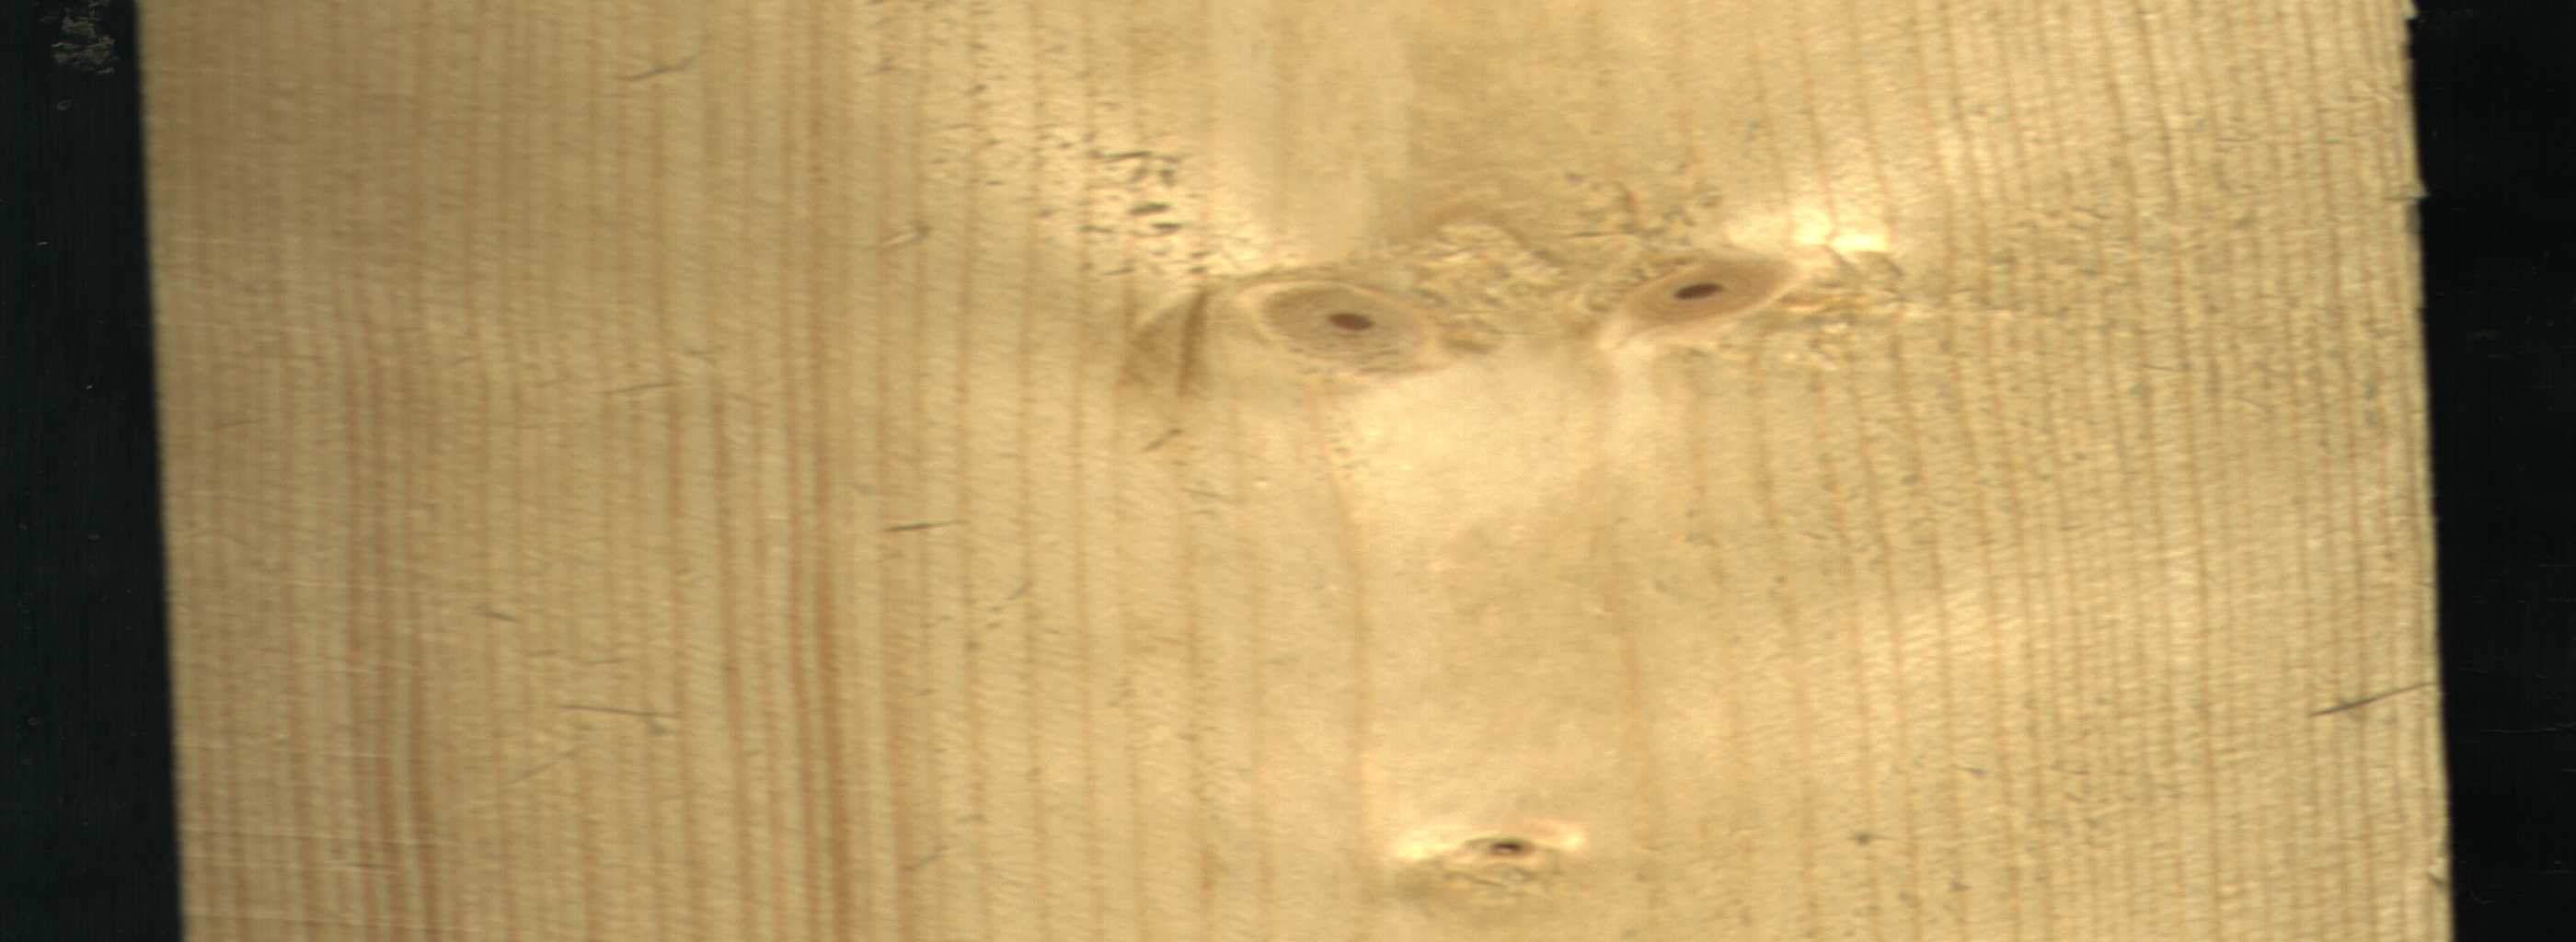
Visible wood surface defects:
Live_Knot
Live_Knot
Live_Knot